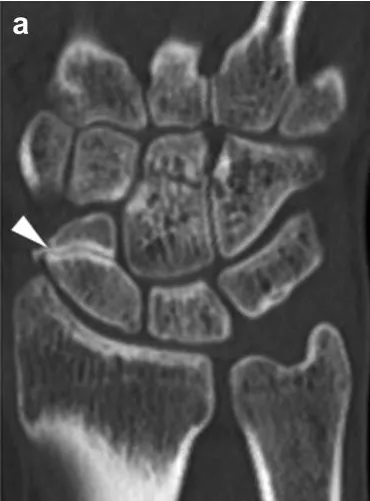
Computed tomography (CT) scan of the hand. Sagittal CT image of bone separation with osteosclerosis in the distal part of the scaphoid bone.
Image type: radiology (ct)